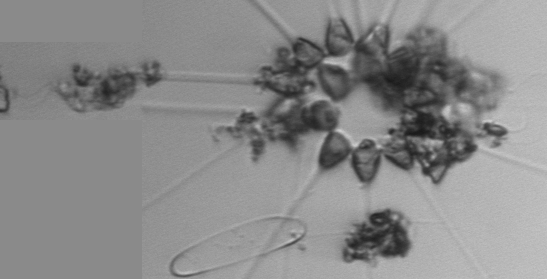
Label: Asterionellopsis_glacialis